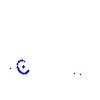
Particle: proton